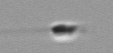
Label: flagellate_morphotype3